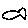
Label: fish